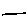
Label: line